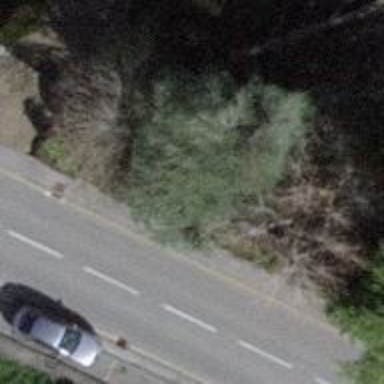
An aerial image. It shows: Needle-leaved tree in its natural environment.